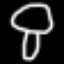
Label: mushroom